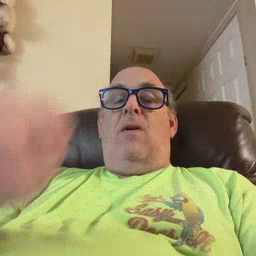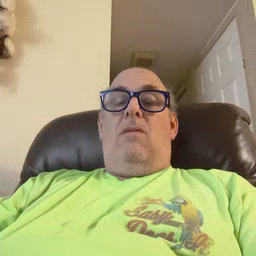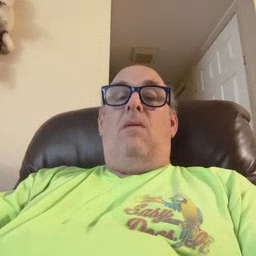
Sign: wolf